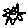
Label: sun